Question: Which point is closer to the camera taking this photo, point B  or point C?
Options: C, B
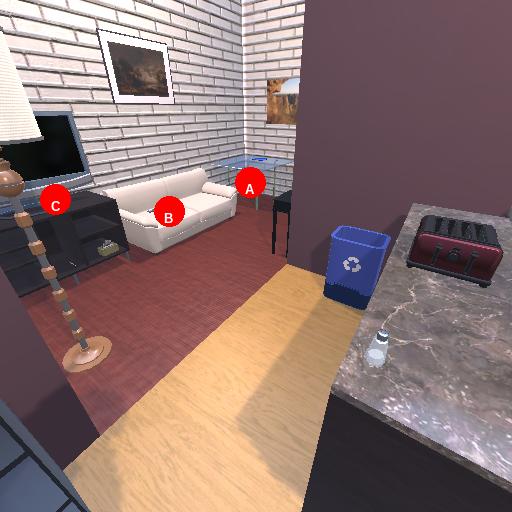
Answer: C